Question: I'm creating a table container programmatically as described <URL>.
But I see that it is not using a table element as described in the documentation. Instead it is using a div. So the children flow if the parent is resized. The labels don't show up either. This is how it ends up looking.

Here is my code. detailPane in the code is dijit/layout/ContentPane and it's parent is dijit/layout/BorderContainer. What am I doing wrong?
'''
var programmatic = new TableContainer(
{
cols: 2,
showLabels: true
});
detailPane.addChild(programmatic);
var text1 = new TextBox({label: "ProgText 1"});
var text2 = new TextBox({label: "ProgText 2"});
var text3 = new TextBox({label: "ProgText 3"});
var text4 = new TextBox({label: "ProgText 4"});
// Add the four text boxes to the TableContainer
programmatic.addChild(text1);
programmatic.addChild(text2);
programmatic.addChild(text3);
programmatic.addChild(text4);
programmatic.startup();
'''
Thanks,
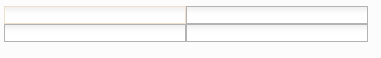
Answer: I have created a <URL> over here with TableContainer layout inside a ContentPane.
The JS part:
'''
require(["dojo/parser","dijit/layout/ContentPane","dojox/layout/TableContainer", "dijit/form/TextBox","dojo/domReady!"], function (parser, ContentPane, TableContainer, TextBox ) {
var myCP = new ContentPane({
style:"height:125px"
}, "putWidgetHere");
// Add the custom class "labelsAndValues"
var programmatic = new TableContainer(
{
cols: 2,
customClass:"labelsAndValues",
"labelWidth": "150"
} /*,"putWidgetHere" */);
// Create four text boxes
var text1 = new TextBox({label: "ProgText 1"});
var text2 = new TextBox({label: "ProgText 2"});
var text3 = new TextBox({label: "ProgText 3"});
var text4 = new TextBox({label: "ProgText 4"});
// Add the four text boxes to the TableContainer
programmatic.addChild(text1);
programmatic.addChild(text2);
programmatic.addChild(text3);
programmatic.addChild(text4);
myCP.addChild(programmatic);
myCP.startup();
});
'''
The CSS part:
'''
.labelsAndValues-labelCell {
background-color: lightgrey;
padding-left: 5px;
}
.labelsAndValues-valueCell {
padding-left: 20px;
background-color: lightblue;
}
'''